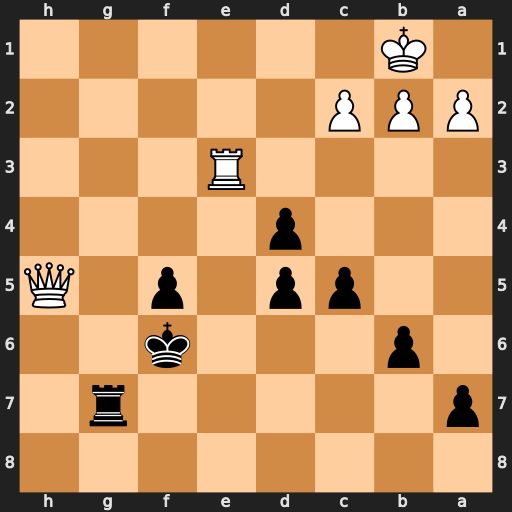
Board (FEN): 8/p5r1/1p3k2/2pp1p1Q/3p4/4R3/PPP5/1K6
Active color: b
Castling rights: -
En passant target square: -
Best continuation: Rg1+ Re1 Rxe1+ Qd1 Rxd1#